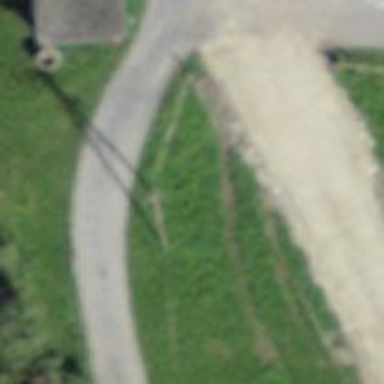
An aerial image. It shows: Power pole.